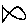
Label: fish